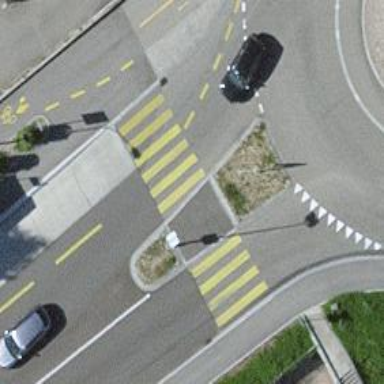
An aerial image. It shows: Marked road crossing with pedestrian island.